Question: I'm trying to find an equation to fit my data. I recognize the shape to be 'y=-exp(x)' but 'nls(y~-a*exp(x*b))' with various parameter start values fail. 'y' is negative so the "easy" fit of log(y)~log(a)+bx to make everything positive but that didn't result in the right shape.
Can someone provide some help for fitting this data? Thanks!

y=swediff
x=avgdate
'''
dat2=structure(list(swediff = c(0.0379635202678687, 0.0845477936160927,
0.146010217481196, 0.0416237104326292, 0.0659140490644253, 0.134535534695029,
0.0095147654468483, 0.238456044233877, 0.276025694437364, 0.29435448415394,
0.00301157777812485, 0.19171002685605, 0.277759059448242, 0.00400780564144798,
0.342605838471721, 0.236804884903432, 0.151048712082562, 0.188620966368049,
-0.0615972418208484, -0.00184933102124457, -0.0163171325413688,
0.00370250929658511, 0.30014673206306, 0.135354035472228, 0.00699671782210069,
0.0174510674253347, -0.0145499677497698, 0.0113155610814752,
-0.0683884523999768, 0.20157093417998, 0.186320361855075, -0.115609443650563,
0.069177592825418, -0.0161221161393796, 0.150181081582068, 0.0632121126749741,
0.0769960292118834, 0.061783685314432, 0.0442014176783082, -0.00990798027657931,
-0.00186219548019918, 0.0274216740478325, 0.118878480695049,
0.0592089915185285, -0.00823096478874009, 0.120750948230554,
0.278594307094423, -0.0111994006625954, 0.0379360193757585, 6.29460162030332e-05,
0.0602068958909111, 0.173755367986025, 0.135902420389977, 0.124863098282806,
0.0706487190649132, 0.284186487140106, 0.395475978216811, 0.207437141623493,
0.125297332063683, 0.173198938943319, 0.286364692763195, 0.187181622294097,
0.0155249739392275, 0.0284811383447792, 0.3302152196822, 0.279809724823687,
0.137578862533244, 0.116541887214791, 0.0092271882470954, -0.244303611220416,
-0.0553353805122039, 0.000651263069993122, 0.095154425644194,
0.208713883186232, 0.188079755592783, 0.205982363732731, 0.0411534316934769,
0.0245409797776046, 0.309614117523271, 0.355492037841145, 0.288275778246439,
0.321807979017761, 0.287947161484914, 0.156217353669998, 0.172890522219893,
-0.0179090707980069, 0.0179643473340213, 0.25572307647916, 0.129243837667331,
-0.122599542543602, -0.250851649402414, -0.590393411432316, -0.358595360363101,
-0.0550622410807962, 0.117220026030236, 0.164838184961244, -0.069042978776428,
0.167357636244551, 0.196797358553372, 0.0360344219433584, 0.104666349576576,
0.180262208126638, 0.310581785237572, -0.0391739945001232, 0.183767269585731,
-0.152544955460898, -0.158059621319118, 0.0295497815037277, 0.279152618815129,
0.449891855544769, 0.0647285940606174, 0.198100342057544, 0.180654262068054,
-0.0276951482994757, -0.265654834430295, -0.391084042220014,
-0.232183493444027, -0.350719544866729, -0.430609172084572, -0.360201519737938,
-0.150370469022476, 0.193858381273031, 0.0324799885766501, 0.00919239862196636,
0.0389874409767672, 0.0735492920963668, -0.0246395678120185,
-0.456275023145791, -0.454966261045632, -0.449668204190322, 0.109736227977039,
0.258795304502191, 0.097510631994483, 0.311711079270686, -0.214511654649866,
-0.369907957164848, -1.10256371343854, -0.540460735663232, -0.524390818371818,
-0.807243819575856, -0.821087579040873, -0.464518686689061, -0.00423706426563258,
-0.215993248122225, -0.250111278782723, -0.388687939032414, -0.360549487118099,
-0.650590724024303, -0.519445819136207, -0.202899217122569, 0.0586223761941996,
0.216084208573312, 0.0706260521616783, 0.0756847641524316, 0.0770749593558848,
0.117128900658644, 0.176013651395269, -0.0908276818873188, -0.264146913474664,
-0.397227204225366, -0.520243226629073, -0.315371107607145, -0.317452140016727,
-0.288852876616768, -0.341051691256037, -0.221530347691469, -0.459411134488964,
-0.637940256805166, -0.27643564304224, -0.0101249183839163, 0.286080813914053,
0.185985595857955, 0.0607903622684369, 0.0739324892640134, 0.0613910749095987,
0.081924014991581, 0.191652099453867, 0.0671457700438239, -0.239590260546166,
-0.153731321264683, -0.925001640233871, -0.768208799308804, -0.953874558691501,
-0.879388655106864, -0.731569006141193, -0.80662535340525, -0.546541080560938,
-0.0290726402048612, 0.0899201018225928, -0.427683149429864,
-0.642914036196173, -0.00975702612958795, 0.108679758607406,
0.115330348818079, 0.0636578050454333, 0.12389689549272, 0.0784572603799192,
0.0984567282801977, -0.192624142725435, -0.512093030098511, -0.478389465413485,
-0.621953473157772, -0.14258209361421, 0.215855068127397, 0.10933805943701,
0.0371862858446161, 0.147743925023497, 0.110106354151748, 0.167891959372529,
0.0869501603757304, 0.079154830708945, -0.0538071559599136, 0.329630218853886,
-0.069082249729998, -0.168466429438044, -0.0413130450215624,
-0.220680450761757, -0.778270577227636, -0.579688137311179, -0.377826042303253,
-0.172521105687602, 0.0123755037495739, 0.146581091763792, 0.142823263739513,
0.118485470250309, 0.123284157640724, 0.00262964701743046, -0.324425563039869,
0.0535619813150857, 0.172683623868712, 0.127449390525177, 0.268301759367799,
-0.00433449818031201, -0.371211977194441, -0.457630978639089,
-0.40157582709021, -0.303037159227197, -0.664551261534142, -0.619530450371125,
-0.310697158309397, -0.146761733349917, 0.0236095942741553, 0.00995413363968556,
-0.220037507344027, -0.298201547051362, -0.228524953982665, 0.139997538150043,
-0.0164089841500689, 0.0480316934068684, -0.0202200927067654,
0.210784261132325, 0.235666847665425, 0.187862324743091, -0.0954145478677223,
-0.198055375090692, -0.299881653134342, -0.693717473430792, -0.826874682094633,
-0.537211297019843, 0.0727237791693081, 0.252505366529933, -0.317726197889352,
-0.279117149104267, -0.0368974550397417, 0.292430819817608, 0.14796346005382,
0.037310174880905, 0.111369531415814, 0.222644841684763, 0.232955939088023,
0.0985704990997788, -0.045553014664072, -0.207731060229671, -0.229935960514404,
-0.686597725938266, -0.247064364067584, -0.371521331373238, -0.430762168759812,
-0.196945305918869, 0.215658033923907, 0.390228305203605, 0.300921043791892,
0.043076468096275, -0.00079320334809857, 0.252832538725812, -0.0267246881907509,
-0.0904732083287169, -0.254702182910177, -0.289199140111472,
-0.903663808758846, -0.730480757062446, -0.399450175857138, -0.204946388704593,
0.167241850751596, 0.108062173538109, 0.158279079258542, 0.110014597255262,
-0.0307183404739954, -0.105426447364233, 0.133090339859816, -0.178600042668314,
-0.271699090774754, -0.342264904547807, -1.09265736425287, -0.699172072891869,
-0.0979254975665448, 0.268596423677819, 0.155665651298694, 0.0992990830653245,
0.277629262139193, 0.176822125972084, -0.103178451026634, -0.461191269578747,
-0.216966326644849, -0.1084886076781, -0.154140082268591, -0.652188752264078,
-0.657623380576153, -0.0784736154290889, 0.0742726185810828,
0.0709763425947463, 0.294940653726301, 0.293652811592831, 0.0640793559532362,
-0.0367757730565124, -0.415018906491611, -0.538095246521145,
-0.18261089894835, -0.566401860686253, -0.194554300183061, -0.0327973145856545,
0.106726178908186, 0.0748878637317865, 0.0234611871797437, 0.218270627297708,
-0.15143333931606, -0.028720599313675, -0.604914220546465, -0.484120047066584,
-0.629905362306152, -0.363942052067613, -0.1558791539258, 0.0559939704995262,
-0.267565269947471, -0.507879399175005, -0.163173363661096, -0.0301926306852119,
0.0141783247953152, -0.078676708722438), avgdate = c(107.642857142857,
108.<PHONE>, 111.928571428571, 101.857142857143, 80.1428571428571,
78.1428571428571, 120.214285714286, 114.785714285714, 110.428571428571,
112.5, 111.571428571429, 103.214285714286, 68.1428571428571,
85, 79.6428571428571, 78.3571428571429, 100, 99.6428571428571,
78.2142857142857, 116.285714285714, 82.5714285714286, 84.4285714285714,
87, 65.7142857142857, 54.8571428571429, 77.2142857142857, 113.214285714286,
99.7142857142857, 98.4285714285714, 116.428571428571, 128.928571428571,
102.785714285714, 96.5, 121.<PHONE>, 115.214285714286, 116.5,
114.785714285714, 53, 45.2142857142857, 39.5, 72.5714285714286,
84.4285714285714, 112.571428571429, 74.3571428571429, 96.8571428571429,
118.571428571429, 159.642857142857, 164.214285714286, 20.2857142857143,
49.1428571428571, 59.7142857142857, 43.5, 60.8571428571429, 117,
64.6428571428571, 31.2857142857143, 16.5714285714286, 16.5714285714286,
32.3571428571429, 33.5, 42.0714285714286, 47.4285714285714, 68.7142857142857,
113.<PHONE>, 135, 154.214285714286, 159.714285714286, 167.5,
167.642857142857, 143.642857142857, 97.4285714285714, 40.0714285714286,
22.2142857142857, 18.5714285714286, 39.6428571428571, 66.2857142857143,
80.3571428571429, 56.6428571428571, 28.7142857142857, 30.8571428571429,
19.8571428571429, 18.7857142857143, 85, 138.<PHONE>, 121.357142857143,
104.785714285714, 64.4285714285714, 147.785714285714, 161.285714285714,
171.214285714286, 173.357142857143, 168.214285714286, 170.5,
172.5, 33.5, 47.2857142857143, 134.214285714286, 101.571428571429,
66.7857142857143, 62.8571428571429, 75.8571428571429, 57.3571428571429,
135.785714285714, 131.357142857143, 140.214285714286, 167.214285714286,
171.857142857143, 157, 120.928571428571, 92.2857142857143, 90.2142857142857,
127.5, 137.285714285714, 167.785714285714, 170.857142857143,
169.714285714286, 180.714285714286, 174.857142857143, 191.<PHONE>,
162.857142857143, 156.<PHONE>, 143.642857142857, 112.<PHONE>,
155.571428571429, 155.928571428571, 156.714285714286, 168.<PHONE>,
173.5, 180.428571428571, 175.642857142857, 152.642857142857,
144.214285714286, 119, 141.428571428571, 164.714285714286, 175.<PHONE>,
166.428571428571, 129.571428571429, 143.<PHONE>, 162.571428571429,
NA, 187.357142857143, 167.285714285714, 159.642857142857, 152.785714285714,
174.<PHONE>, 180.357142857143, 180.357142857143, 173.642857142857,
177.642857142857, 170.357142857143, 158.928571428571, 141.357142857143,
117.571428571429, 136.571428571429, 118.714285714286, 165.785714285714,
169.5, 171.357142857143, 196.785714285714, 198.428571428571,
195.428571428571, 193.642857142857, 185, 191.928571428571, NA,
195.642857142857, 169, 168.642857142857, 162.928571428571, 147,
136.928571428571, 93.6428571428571, 105.285714285714, 130.428571428571,
139.714285714286, 145.214285714286, 160.928571428571, 164.714285714286,
171.785714285714, 174.5, 185, 187.<PHONE>, 191.5, 190.214285714286,
NA, 173.357142857143, 171.285714285714, 165.214285714286, 186.642857142857,
178.714285714286, 169.928571428571, 132.428571428571, 133.357142857143,
137.5, 141.357142857143, 152.642857142857, 151.428571428571,
157.<PHONE>, 172.<PHONE>, 166.714285714286, 187.785714285714,
179.857142857143, 164.428571428571, 141.357142857143, 140.357142857143,
174.357142857143, 142.214285714286, 126.285714285714, 150.571428571429,
154.571428571429, 128.857142857143, 141.785714285714, 163.5,
169, 165.714285714286, 175.<PHONE>, 170.285714285714, 180.<PHONE>,
180.5, 178.357142857143, 167.285714285714, 152.357142857143,
136.714285714286, 154.5, 162.571428571429, 168.714285714286,
164.428571428571, 164, 129.214285714286, 134.<PHONE>, 152.428571428571,
169, 169.5, 174.857142857143, 174.857142857143, 177.285714285714,
188.<PHONE>, 191.214285714286, 184.5, 176.214285714286,
170.<PHONE>, 162.428571428571, 174, 173.428571428571, 167.785714285714,
165.785714285714, 137.714285714286, 147, 145.642857142857, 141.571428571429,
150.5, 158.428571428571, 172.428571428571, 174.285714285714,
171.285714285714, 185.285714285714, 190.857142857143, 177.214285714286,
166.571428571429, 167.571428571429, 169.428571428571, 159.357142857143,
156.357142857143, 142.571428571429, 136.928571428571, 158.714285714286,
159.<PHONE>, 146.928571428571, 149.214285714286, 152.285714285714,
159.928571428571, 162.785714285714, 174, 179.285714285714, 181.571428571429,
176.428571428571, 176.<PHONE>, 169.285714285714, 150.428571428571,
134.785714285714, 144, 152.714285714286, 163.785714285714, 159.428571428571,
172.714285714286, 164.642857142857, 167.857142857143, 165.642857142857,
179.571428571429, 179.<PHONE>, 144.428571428571, 176.357142857143,
152.285714285714, 132, 129.<PHONE>, 139.<PHONE>, 161.<PHONE>,
171.785714285714, 161.642857142857, 171.357142857143, 172.571428571429,
172.428571428571, 180.285714285714, 180.857142857143, 175.<PHONE>,
164.5, 135.357142857143, 132, 144, 147.714285714286, 166.928571428571,
178.571428571429, 176.<PHONE>, 173.785714285714, 169.857142857143,
183.785714285714, 193.857142857143, 169.714285714286, 160.928571428571,
144, 148.785714285714, 150, 160.428571428571, 157.785714285714,
174.357142857143, 175.571428571429, 171.785714285714, 180.<PHONE>,
180.857142857143, 172.928571428571, 168.214285714286, 158.5,
162.214285714286, 166.928571428571, 169.<PHONE>, 168.5,
178.428571428571, 188.285714285714, 178.<PHONE>, 175.785714285714,
170.214285714286, 154.571428571429, 170.<PHONE>, 165.214285714286,
168.642857142857, 167.214285714286, 154.<PHONE>, 168.357142857143
)), row.names = c(NA, -349L), class = c("tbl_df", "tbl", "data.frame"
), .Names = c("swediff", "avgdate"))
'''
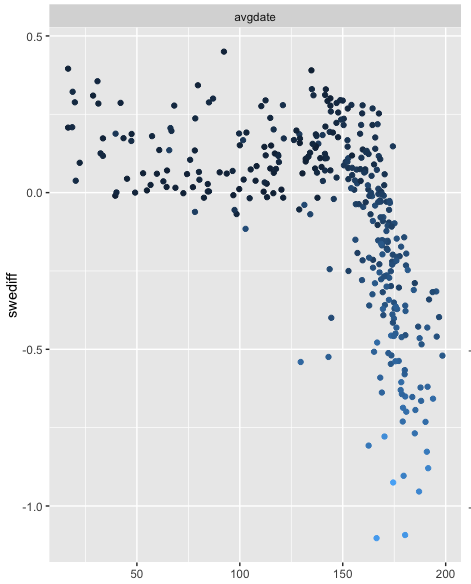
Answer: It's little wonder it doesn't converge. Your model doesn't allow the fit to go above 0.
You need an asymptote parameter in your nls model rather than forcing it to be 0.
If you try something like
'''
nls(y~c-a*exp(x*b),start=list(a=.1,b=.1,c=0.2))
'''
you get a reasonable fit:
<URL>
A statistician will probably ask you why you need a functional form; typical nonparametric regression / smoothing approaches* should describe the relationship as well or slightly better; you could use cross-validation to choose the df.
* I'd expect that a natural cubic spline with say 3 df plus the constant term would do pretty well (it has an extra parameter so that would be little surprise if it does better than the nls exponential fit)
---
You can do a broken line fit easily with the package 'segmented':
'''
library(segmented)
linmdl <- lm(y~x)
segmentedmdl <- segmented(linmdl, seg.Z = ~x, psi=150)
summary(segmentedmdl)
***Regression Model with Segmented Relationship(s)***
Call:
segmented.lm(obj = linmdl, seg.Z = ~x, psi = 150)
Estimated Break-Point(s):
Est. St.Err
154.173 1.962
Meaningful coefficients of the linear terms:
Estimate Std. Error t value Pr(>|t|)
(Intercept) <PHONE> <PHONE> 3.555 0.00043 ***
x -<PHONE> <PHONE> -0.877 0.38134
U1.x -<PHONE> <PHONE>.676 NA
---
Signif. codes: 0 '***' 0.001 '**' 0.01 '*' 0.05 '.' 0.1 ' ' 1
Residual standard error: 0.1909 on 342 degrees of freedom
Multiple R-Squared: 0.5835, Adjusted R-squared: 0.5799
Convergence attained in 2 iterations with relative change 1.425652e-16
'''
As you see it placed the break at about 154, producing this fit:
<URL>